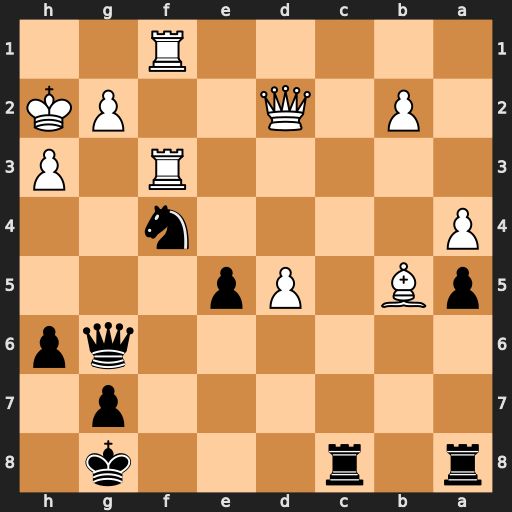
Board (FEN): r1r3k1/6p1/6qp/pB1Pp3/P4n2/5R1P/1P1Q2PK/5R2
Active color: b
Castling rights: -
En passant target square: -
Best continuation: Rc2 Qxc2 Qxc2